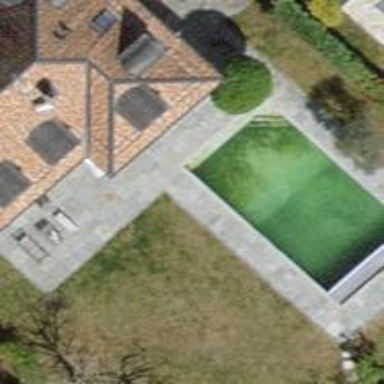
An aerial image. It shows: Swimming pool located in leisure land.